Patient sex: M
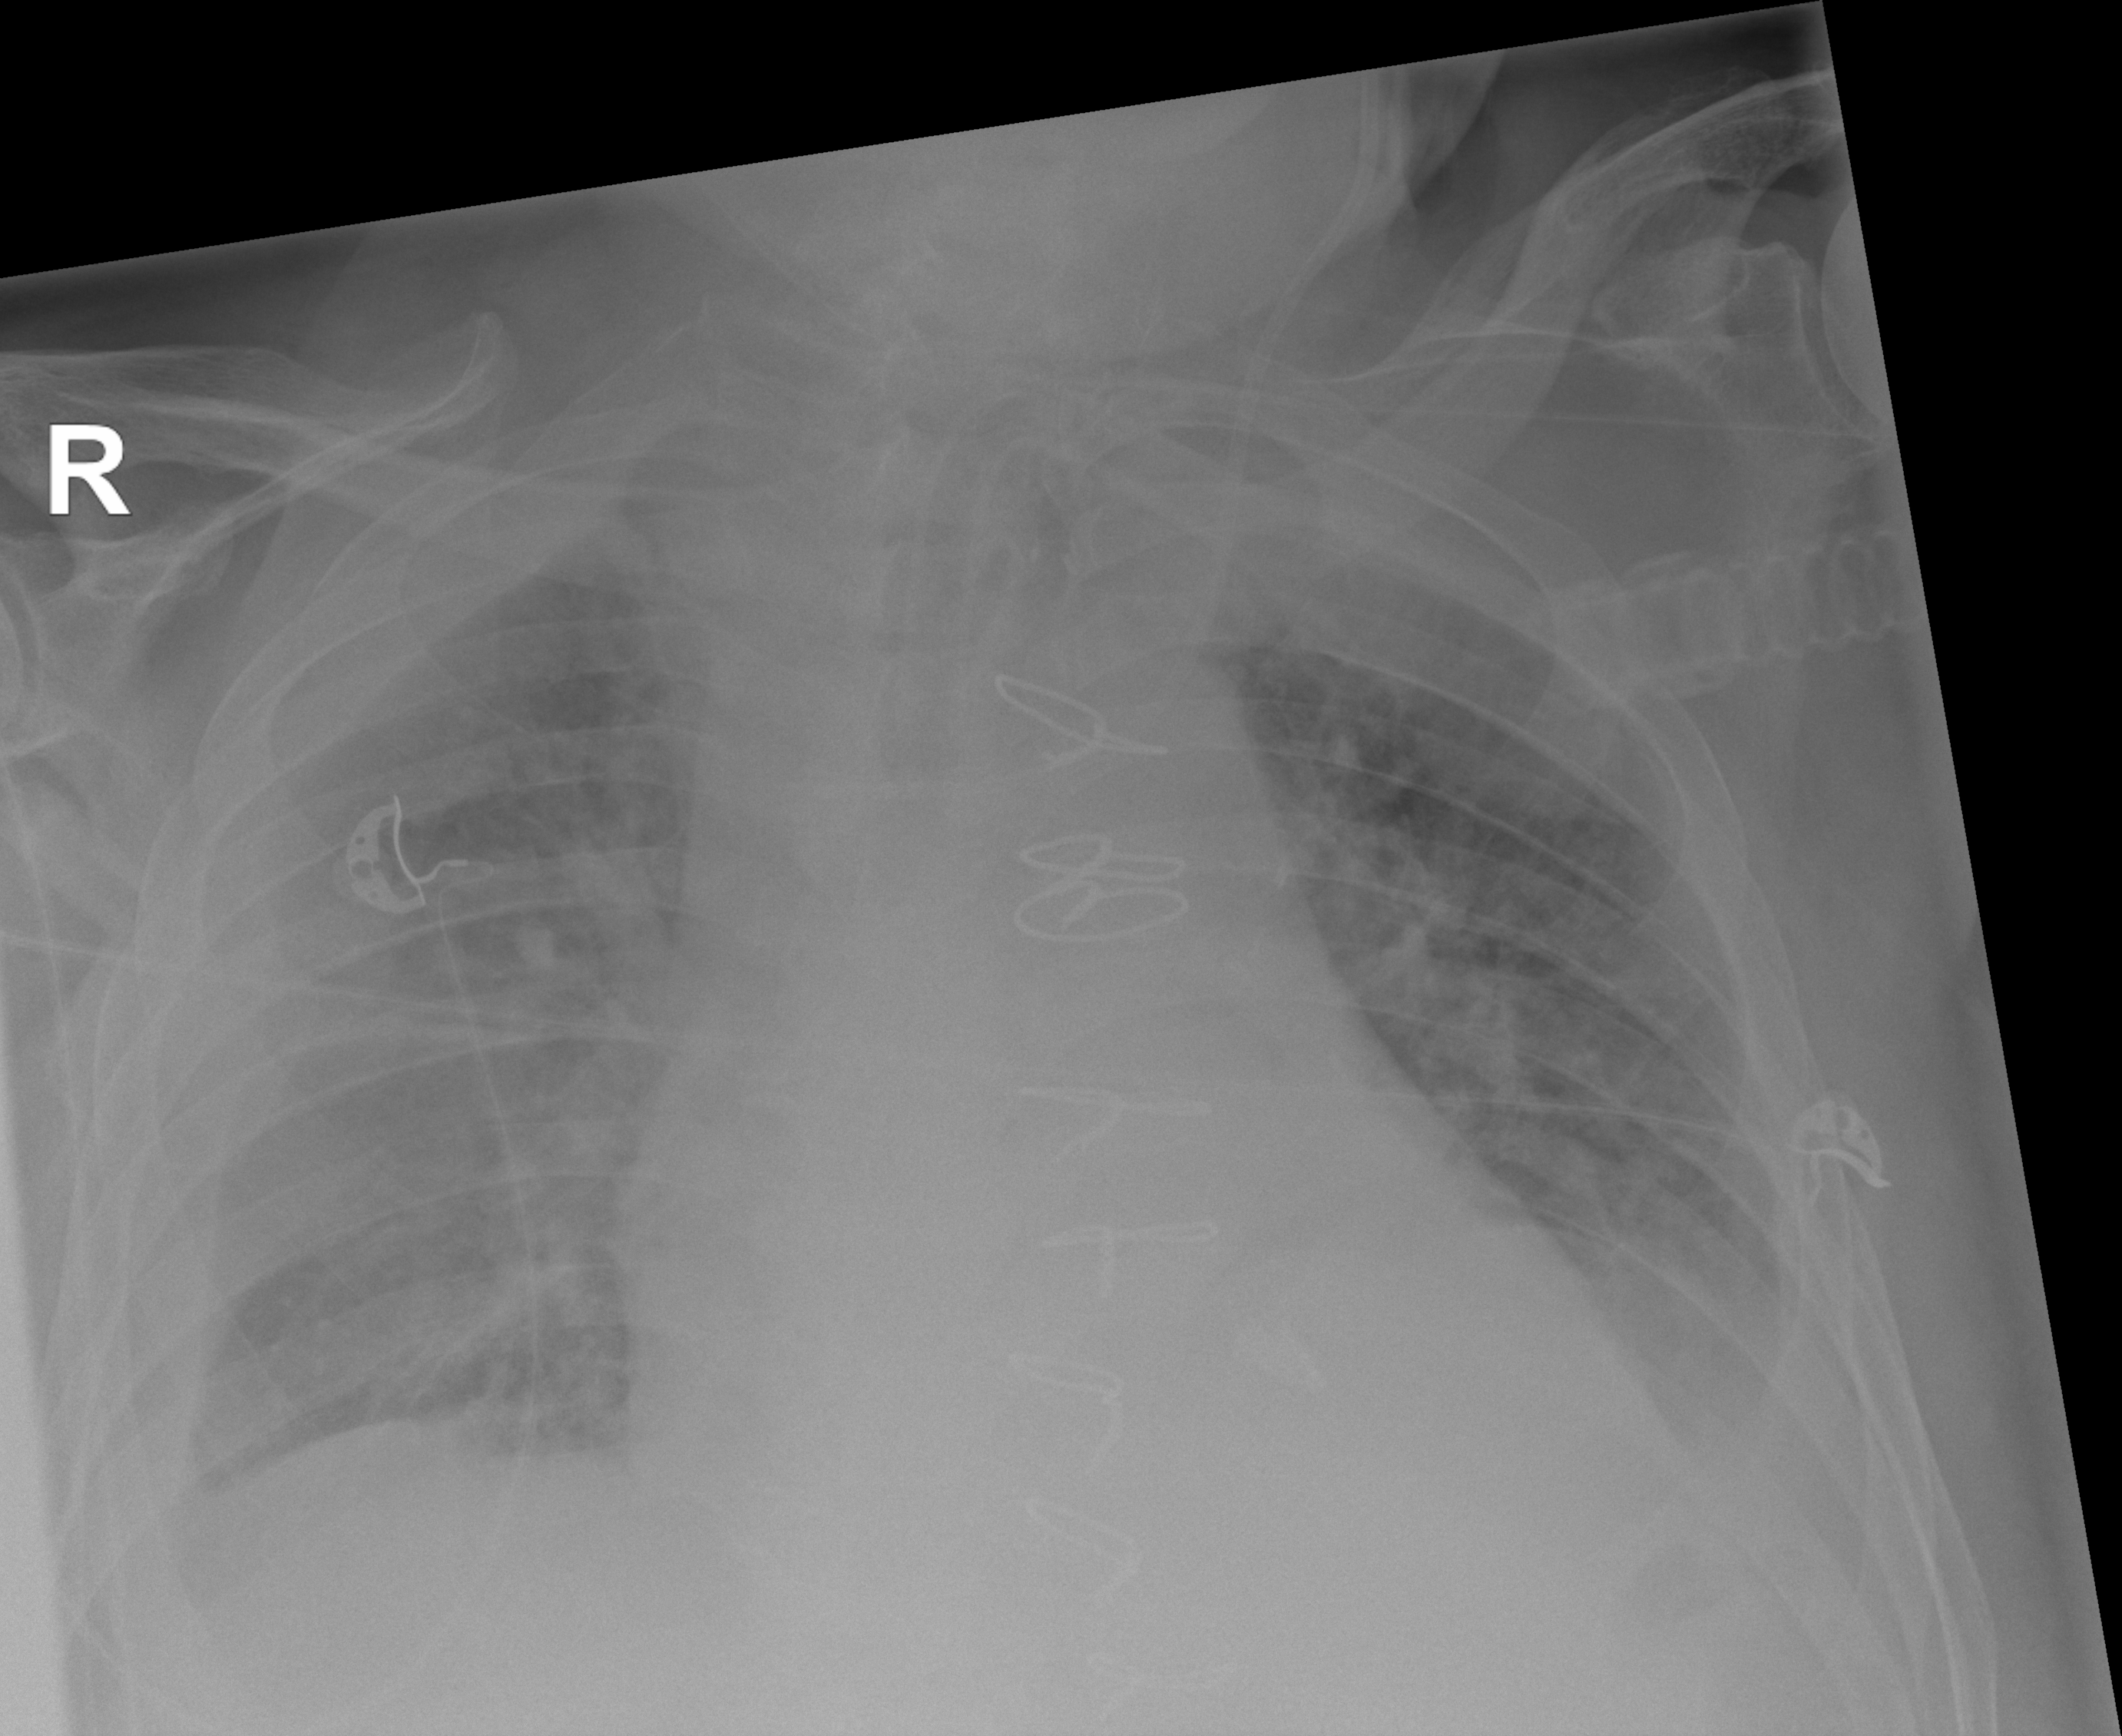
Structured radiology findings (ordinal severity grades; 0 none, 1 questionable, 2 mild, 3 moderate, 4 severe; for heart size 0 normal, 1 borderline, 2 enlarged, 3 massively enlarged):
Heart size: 2
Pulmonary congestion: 3
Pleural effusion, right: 3
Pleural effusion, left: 2
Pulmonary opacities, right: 2
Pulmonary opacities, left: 2
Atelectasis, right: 2
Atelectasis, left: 2